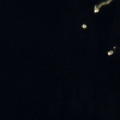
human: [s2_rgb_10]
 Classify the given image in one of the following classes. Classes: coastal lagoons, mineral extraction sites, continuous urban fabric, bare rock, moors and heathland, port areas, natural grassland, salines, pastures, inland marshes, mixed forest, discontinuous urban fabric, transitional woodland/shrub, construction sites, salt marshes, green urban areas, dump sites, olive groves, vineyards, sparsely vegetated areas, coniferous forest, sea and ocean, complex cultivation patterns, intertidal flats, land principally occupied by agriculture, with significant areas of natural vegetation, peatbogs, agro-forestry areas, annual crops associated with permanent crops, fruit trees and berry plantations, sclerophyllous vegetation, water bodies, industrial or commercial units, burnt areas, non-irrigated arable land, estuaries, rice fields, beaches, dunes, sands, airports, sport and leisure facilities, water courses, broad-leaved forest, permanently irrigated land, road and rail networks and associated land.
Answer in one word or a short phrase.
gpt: water bodies